Question: This is my yii drop down:
'''
$dataForCountryDropDown1=array(
'india'=>'india',
'us'=>'us',
);
echo $form->dropDownList($myAccountAddress,'countryName',
array ($dataForCountryDropDown1),array('onchange'=>'hideStateDropDownForm(this)',
'prompt'=>'Select Country','class'=>"drop-select"));?>
'''

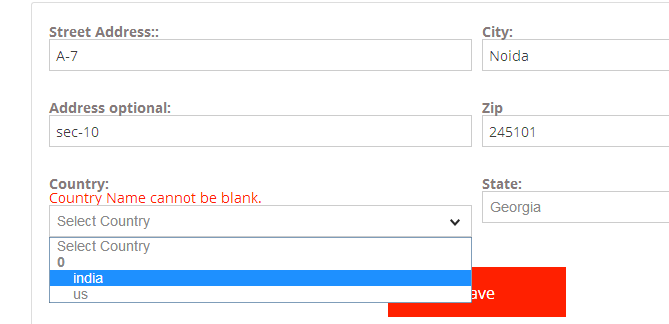
Answer: You are nesting an array in another array ('array ($dataForCountryDropDown1)'). Try this:
'''
$dataForCountryDropDown1=array(
'india'=>'india',
'us'=>'us',
);
echo $form->dropDownList($myAccountAddress,'countryName',
$dataForCountryDropDown1, array('onchange'=>'hideStateDropDownForm(this)',
'prompt'=>'Select Country','class'=>"drop-select"));?>
'''